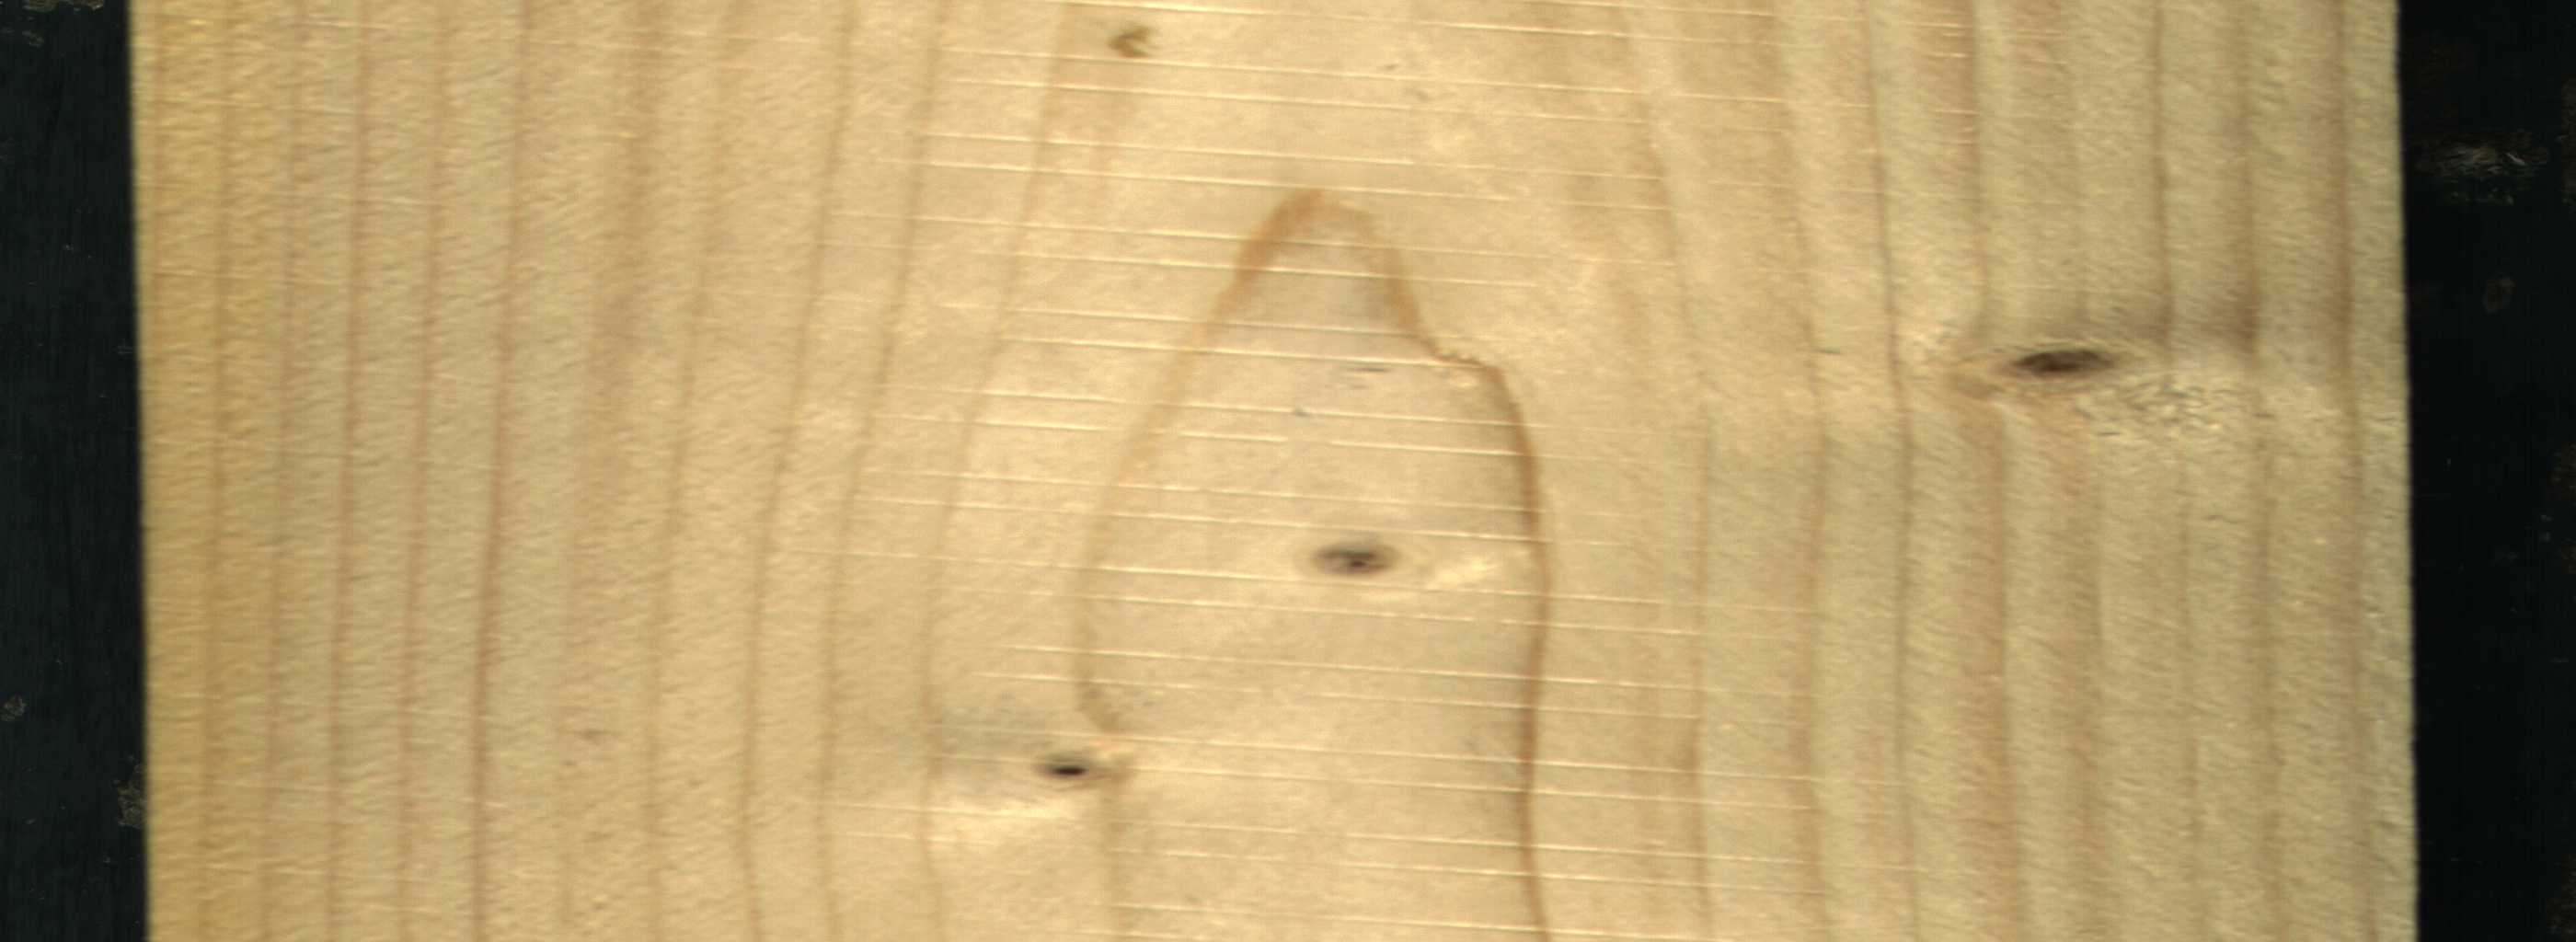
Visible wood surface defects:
Live_Knot
Live_Knot
Live_Knot